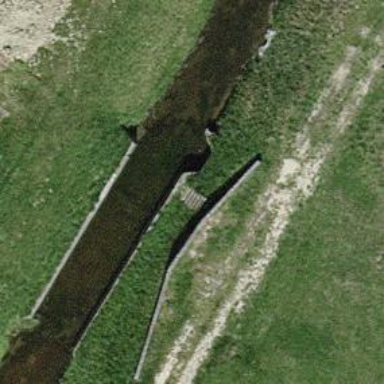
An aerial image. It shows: Weir along the waterway.